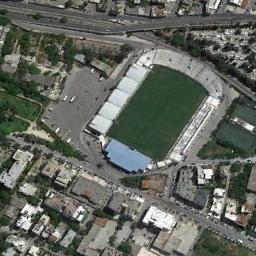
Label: stadium